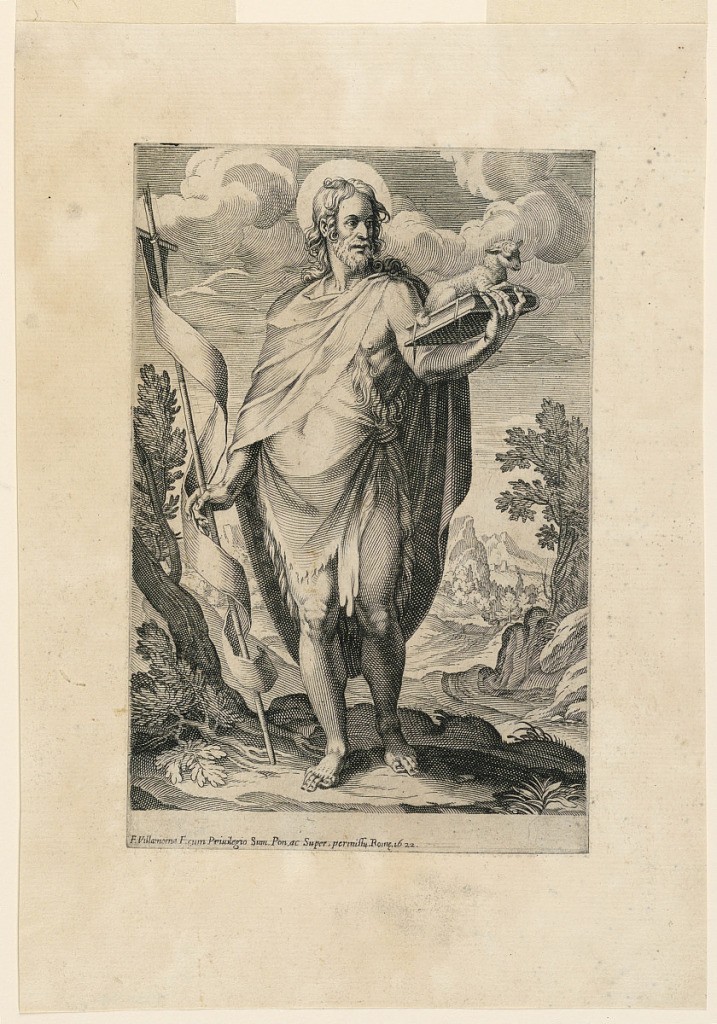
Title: Saint John the Baptist
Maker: Francesco Villamena, ca.1566 – 1626
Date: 1622
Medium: Engraving on paper
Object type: Print
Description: St. John the Baptist.